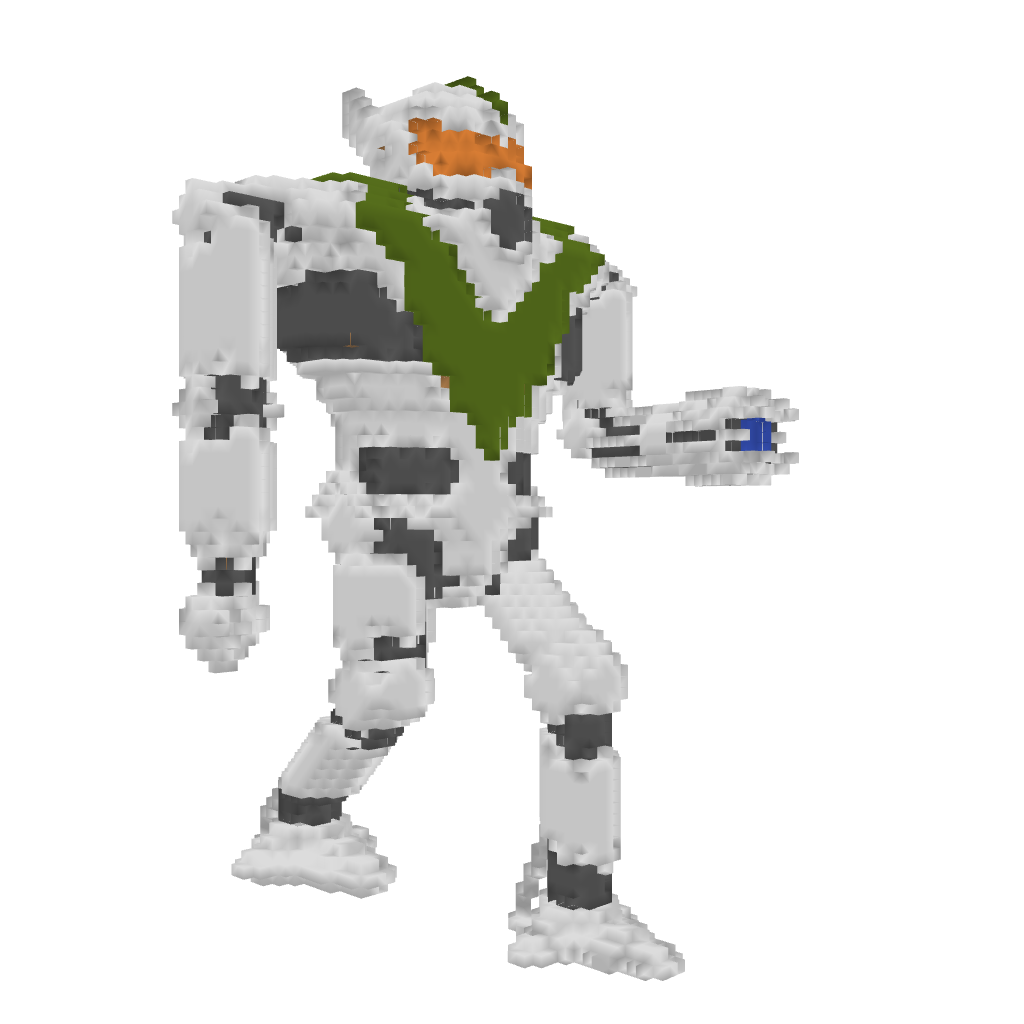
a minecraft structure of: Giant Robot Mech